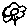
Label: flower